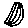
Label: hexagon